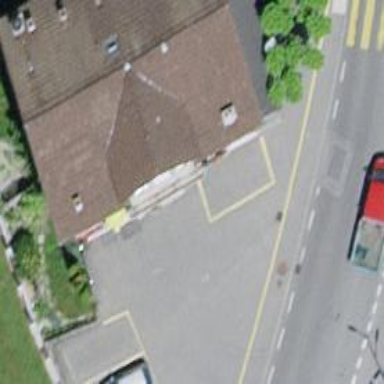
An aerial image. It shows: Restaurant in building.